Question: I am trying to make an interesting bar I saw, Its purpose was to be a frame on the bottom of the browser with many social media links in the form of images to remind the visitor to share however this one was interesting to me because the images did not look like they could be created in the frame because from my experience image's top left has to be in the tag that created it however these were not, they produced from the frame with half the images outside (about 20px frame height and 40 image height).
First I tried by making the frame with its background gradient, limited its height put the images inside it and offsetting the images up - the bar insists on being on the top half of the images.
Next I tried making the gradient in a separate DIV inside another with contains both the images and the background, then offsetting the images down into the bar - Just pushes the bar down.
If it is possible to tell the browser to (through css properties obviously) to not consider the bar's position when coming across the images next, the images should render in the same place, then I don't see any problems offsetting them half up.

Apologies I can't share a JSFiddle as I don't know how to use images there. So heres the code I explained last.
'''
div#shareBar div {
background: rgb(204,204,204);
background: -moz-linear-gradient(top, rgb(204,204,204) 0%, rgb(140,140,140) 16%, rgb(204,204,204) 100%);
background: -webkit-gradient(linear, left top, left bottom, color-stop(0%,rgb(204,204,204)), color-stop(16%,rgb(140,140,140)), color-stop(100%,rgb(204,204,204)));
background: -webkit-linear-gradient(top, rgb(204,204,204) 0%,rgb(140,140,140) 16%,rgb(204,204,204) 100%);
background: -o-linear-gradient(top, rgb(204,204,204) 0%,rgb(140,140,140) 16%,rgb(204,204,204) 100%);
background: -ms-linear-gradient(top, rgb(204,204,204) 0%,rgb(140,140,140) 16%,rgb(204,204,204) 100%);
background: linear-gradient(to bottom, rgb(204,204,204) 0%,rgb(140,140,140) 16%,rgb(204,204,204) 100%);
filter: progid:DXImageTransform.Microsoft.gradient( startColorstr='#cccccc', endColorstr='#cccccc',GradientType=0 );
border-top: 1px solid black;
height: 26px;
}
'''
HTML:
'''
<div id="shareBar" style="border: 1px solid red;">
<img src="Images/facebook.png"/>
<img src="Images/Twitter.png" />
<img src="Images/G+.png" />
<img src="Images/Letter.png" />
<div></div>
'''
The images are 32x32 icons, so if the images where to be in the middle the padding would have to be 10px.
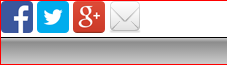
Answer: Here's how I would do it:
'''
<div id="socialBar">
<a href="facebookShare" class="facebook">Facebook</a>
<a href="twitterShare" class="twitter">Twitter</a>
<a href="gplusShare" class="gPlus">G+</a>
<a href="email" class="email">Email</a>
</div>
'''
Note no secondary div
'''
#socialBar {
height:48px;
padding-left:10px;
background: rgb(255, 255, 255);
/* Old browsers */
background: -moz-linear-gradient(top, rgba(255, 255, 255, 1) 50%, rgba(0, 0, 0, 1) 51%, rgba(204, 204, 204, 1) 53%, rgba(140, 140, 140, 1) 73%, rgba(204, 204, 204, 1) 100%);
/* FF3.6+ */
background: -webkit-gradient(linear, left top, left bottom, color-stop(50%, rgba(255, 255, 255, 1)), color-stop(51%, rgba(0, 0, 0, 1)), color-stop(53%, rgba(204, 204, 204, 1)), color-stop(73%, rgba(140, 140, 140, 1)), color-stop(100%, rgba(204, 204, 204, 1)));
/* Chrome,Safari4+ */
background: -webkit-linear-gradient(top, rgba(255, 255, 255, 1) 50%, rgba(0, 0, 0, 1) 51%, rgba(204, 204, 204, 1) 53%, rgba(140, 140, 140, 1) 73%, rgba(204, 204, 204, 1) 100%);
/* Chrome10+,Safari5.1+ */
background: -o-linear-gradient(top, rgba(255, 255, 255, 1) 50%, rgba(0, 0, 0, 1) 51%, rgba(204, 204, 204, 1) 53%, rgba(140, 140, 140, 1) 73%, rgba(204, 204, 204, 1) 100%);
/* Opera 11.10+ */
background: -ms-linear-gradient(top, rgba(255, 255, 255, 1) 50%, rgba(0, 0, 0, 1) 51%, rgba(204, 204, 204, 1) 53%, rgba(140, 140, 140, 1) 73%, rgba(204, 204, 204, 1) 100%);
/* IE10+ */
background: linear-gradient(to bottom, rgba(255, 255, 255, 1) 50%, rgba(0, 0, 0, 1) 51%, rgba(204, 204, 204, 1) 53%, rgba(140, 140, 140, 1) 73%, rgba(204, 204, 204, 1) 100%);
/* W3C */
filter: progid:DXImageTransform.Microsoft.gradient(startColorstr='#ffffff', endColorstr='#cccccc', GradientType=0);
/* IE6-9 */
}
#socialBar a
{
display:inline-block;
width:32px;
height:32px;
background-image:url(http://cdn.robcubbon.com/wp-content/uploads/2012/02/social-media-gif.gif);
/*PLease use your own image preferably one with a trasparent background*/
text-indent:-999px;
background-position: 0 -32px;
}
#socialBar a.facebook
{
background-position: -96px -32px;
}
#socialBar a.facebook:hover
{
background-position: -96px 0;
}
#socialBar a.twitter
{
background-position: -128px -32px;
}
#socialBar a.twitter:hover
{
background-position: -128px 0;
}
#socialBar a.email
{
background-position: -64px -32px;
}
#socialBar a.email:hover
{
background-position: -64px 0;
}
#socialBar a.gPlus
{
background-position: 0 -32px;
}
#socialBar a.gPlus:hover
{
background-position: 0 0;
}
'''
Example: <URL>
I used <URL> to edit you gradient to stop halfway up the bounding 'div' which is given a fixed height.
Next I've set up the 'a' tags to be 'inline-blocks' to be the height and width of the icons. Then the inner text is shifted out of the viewport with 'text-indent'.
I have then used <URL> to give the icons the appropriate background using only one image.
As an added bonus, I've added a simple hover effect, again ussing the sprite, by shifting the background image.
So baisically there is no "bar". What there is, is a fairly complicated gradient that is white for the top 50% set as the background of a div. This gives the of the link icons being partially embeded in a "bar". This can be demostrated by replacing the gradient with a solid background colour: <URL>.
In your question, you mention "disabling influence". My above solution does not do this, it provides the illusion of it by manipulating the background gradient. What you are referring to is known as . This is commonly done in two ways: 'float:left|right' or 'position:absolute;'. As a matter of personal preference, if I can keep elements in their natural flow, I will.
For my following examples the HTML is the same as the above. I have also restored your original, full-height gradient to '#scocialBar'.
'''
#socialBar a
{
position:relative; //New
float:left; //New
top:-16px; //New
margin-right:5px; //New
display:inline-block;
width:32px;
height:32px;
background-image:url(http://cdn.robcubbon.com/wp-content/uploads/2012/02/social-media-gif.gif);
text-indent:-999px;
background-position: 0 -32px;
}
'''
'position:relative;' performs the function of indicating that offsets are relative to the elements' 'natural' position. 'top:-16px;' is indicating that the elements' top edge is offset by 16px. 'margin-right:5px;' gives some horizontal spacing to the '<a>' tags.
Example: <URL>
Add 'position:relative' to the '#scocialBar' style. This performs the function of indicating that child elements are positioned relative to this element. As we are adding 'position:absolute' to the child '<a>' elements we have to explicitly position them as they will default to the top, left corner of their nearest ancestor element with 'position:relative'
'''
#socialBar a
{
position:absolute;
top:-16px;
display:inline-block;
width:32px;
height:32px;
background-image:url(http://cdn.robcubbon.com/wp-content/uploads/2012/02/social-media-gif.gif);
text-indent:-999px;
background-position: 0 -32px;
}
#socialBar a.facebook
{
background-position: -96px -32px;
}
#socialBar a.twitter
{
left:50px;
background-position: -128px -32px;
}
#socialBar a.email
{
left: 130px;
background-position: -64px -32px;
}
#socialBar a.gPlus
{
left: 90px;
background-position: 0 -32px;
}
'''
Example: <URL>
I have borrowed the sprites from some one elses website for this example. You whould use your own and makesure that it has a transparent background so the rounded edges are handled better than what the example has.